Question: I'm trying to implement <URL> in django.
I want users to authenticate through facebook and save their email.
I'm able to authenticate users but the extended permission for email is not showing up in the facebook authentification box and it's not storing the email in the database.
In settings.py I have the follwoing:
'''
SOCIAL_AUTH_FACEBOOK_KEY='xxx'
SOCIAL_AUTH_FACEBOOK_SECRET='xxx'
FACEBOOK_EXTENDED_PERMISSIONS = ['email']
AUTHENTICATION_BACKENDS = (
'social.backends.facebook.FacebookOAuth2',
'social.backends.email.EmailAuth',
'django.contrib.auth.backends.ModelBackend',
)
LOGIN_URL = '/login/'
LOGIN_REDIRECT_URL = '/done/'
LOGOUT_REDIRECT_URL = '/'
URL_PATH = ''
SOCIAL_AUTH_STRATEGY = 'social.strategies.django_strategy.DjangoStrategy'
SOCIAL_AUTH_STORAGE = 'social.apps.django_app.default.models.DjangoStorage'
SOCIAL_AUTH_PIPELINE = (
'social.pipeline.social_auth.social_details',
'social.pipeline.social_auth.social_uid',
'social.pipeline.social_auth.auth_allowed',
'social.pipeline.social_auth.social_user',
'social.pipeline.user.get_username',
'social.pipeline.social_auth.associate_by_email',
# 'users.pipeline.require_email',
'social.pipeline.mail.mail_validation',
'social.pipeline.user.create_user',
'social.pipeline.social_auth.associate_user',
'social.pipeline.social_auth.load_extra_data',
'social.pipeline.user.user_details'
)
'''
The facebook dialog box...

How can I solve this?
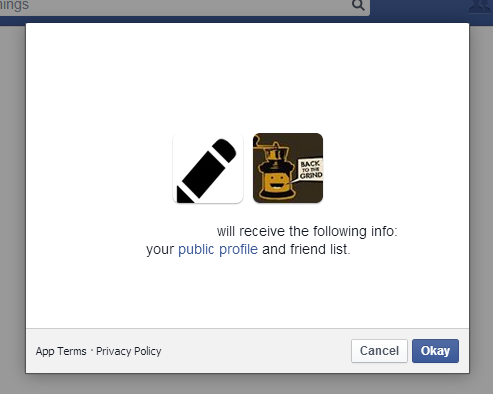
Answer: After some changes in Facebook Login API - Facebook's Graph API v2.4
You will have to add these lines to fetch email
'''
SOCIAL_AUTH_FACEBOOK_SCOPE = ['email']
SOCIAL_AUTH_FACEBOOK_PROFILE_EXTRA_PARAMS = {
'fields': 'id,name,email',
}
'''